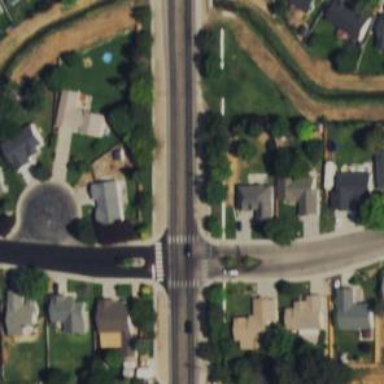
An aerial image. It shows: Marked road crossing.